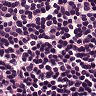
Metastatic tissue present: no